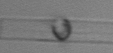
Label: Dactyliosolen_blavyanus